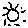
Label: sun